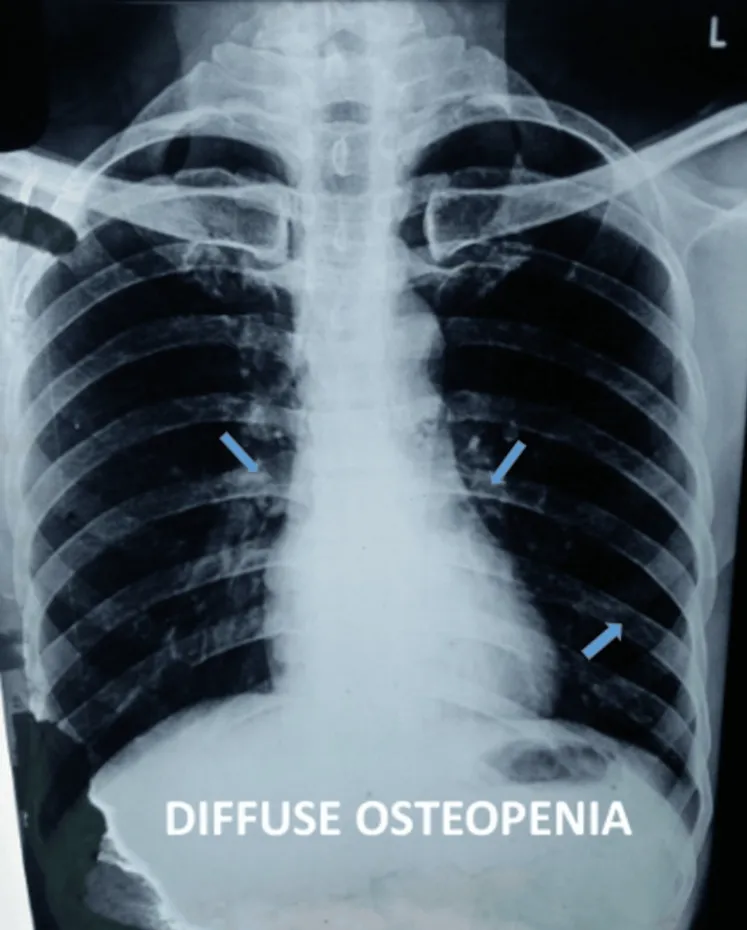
PA view of chest X-ray displaying areas of diffuse osteopenia (blue arrow). . PA: posteroanterior.
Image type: radiology (x_ray)